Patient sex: F
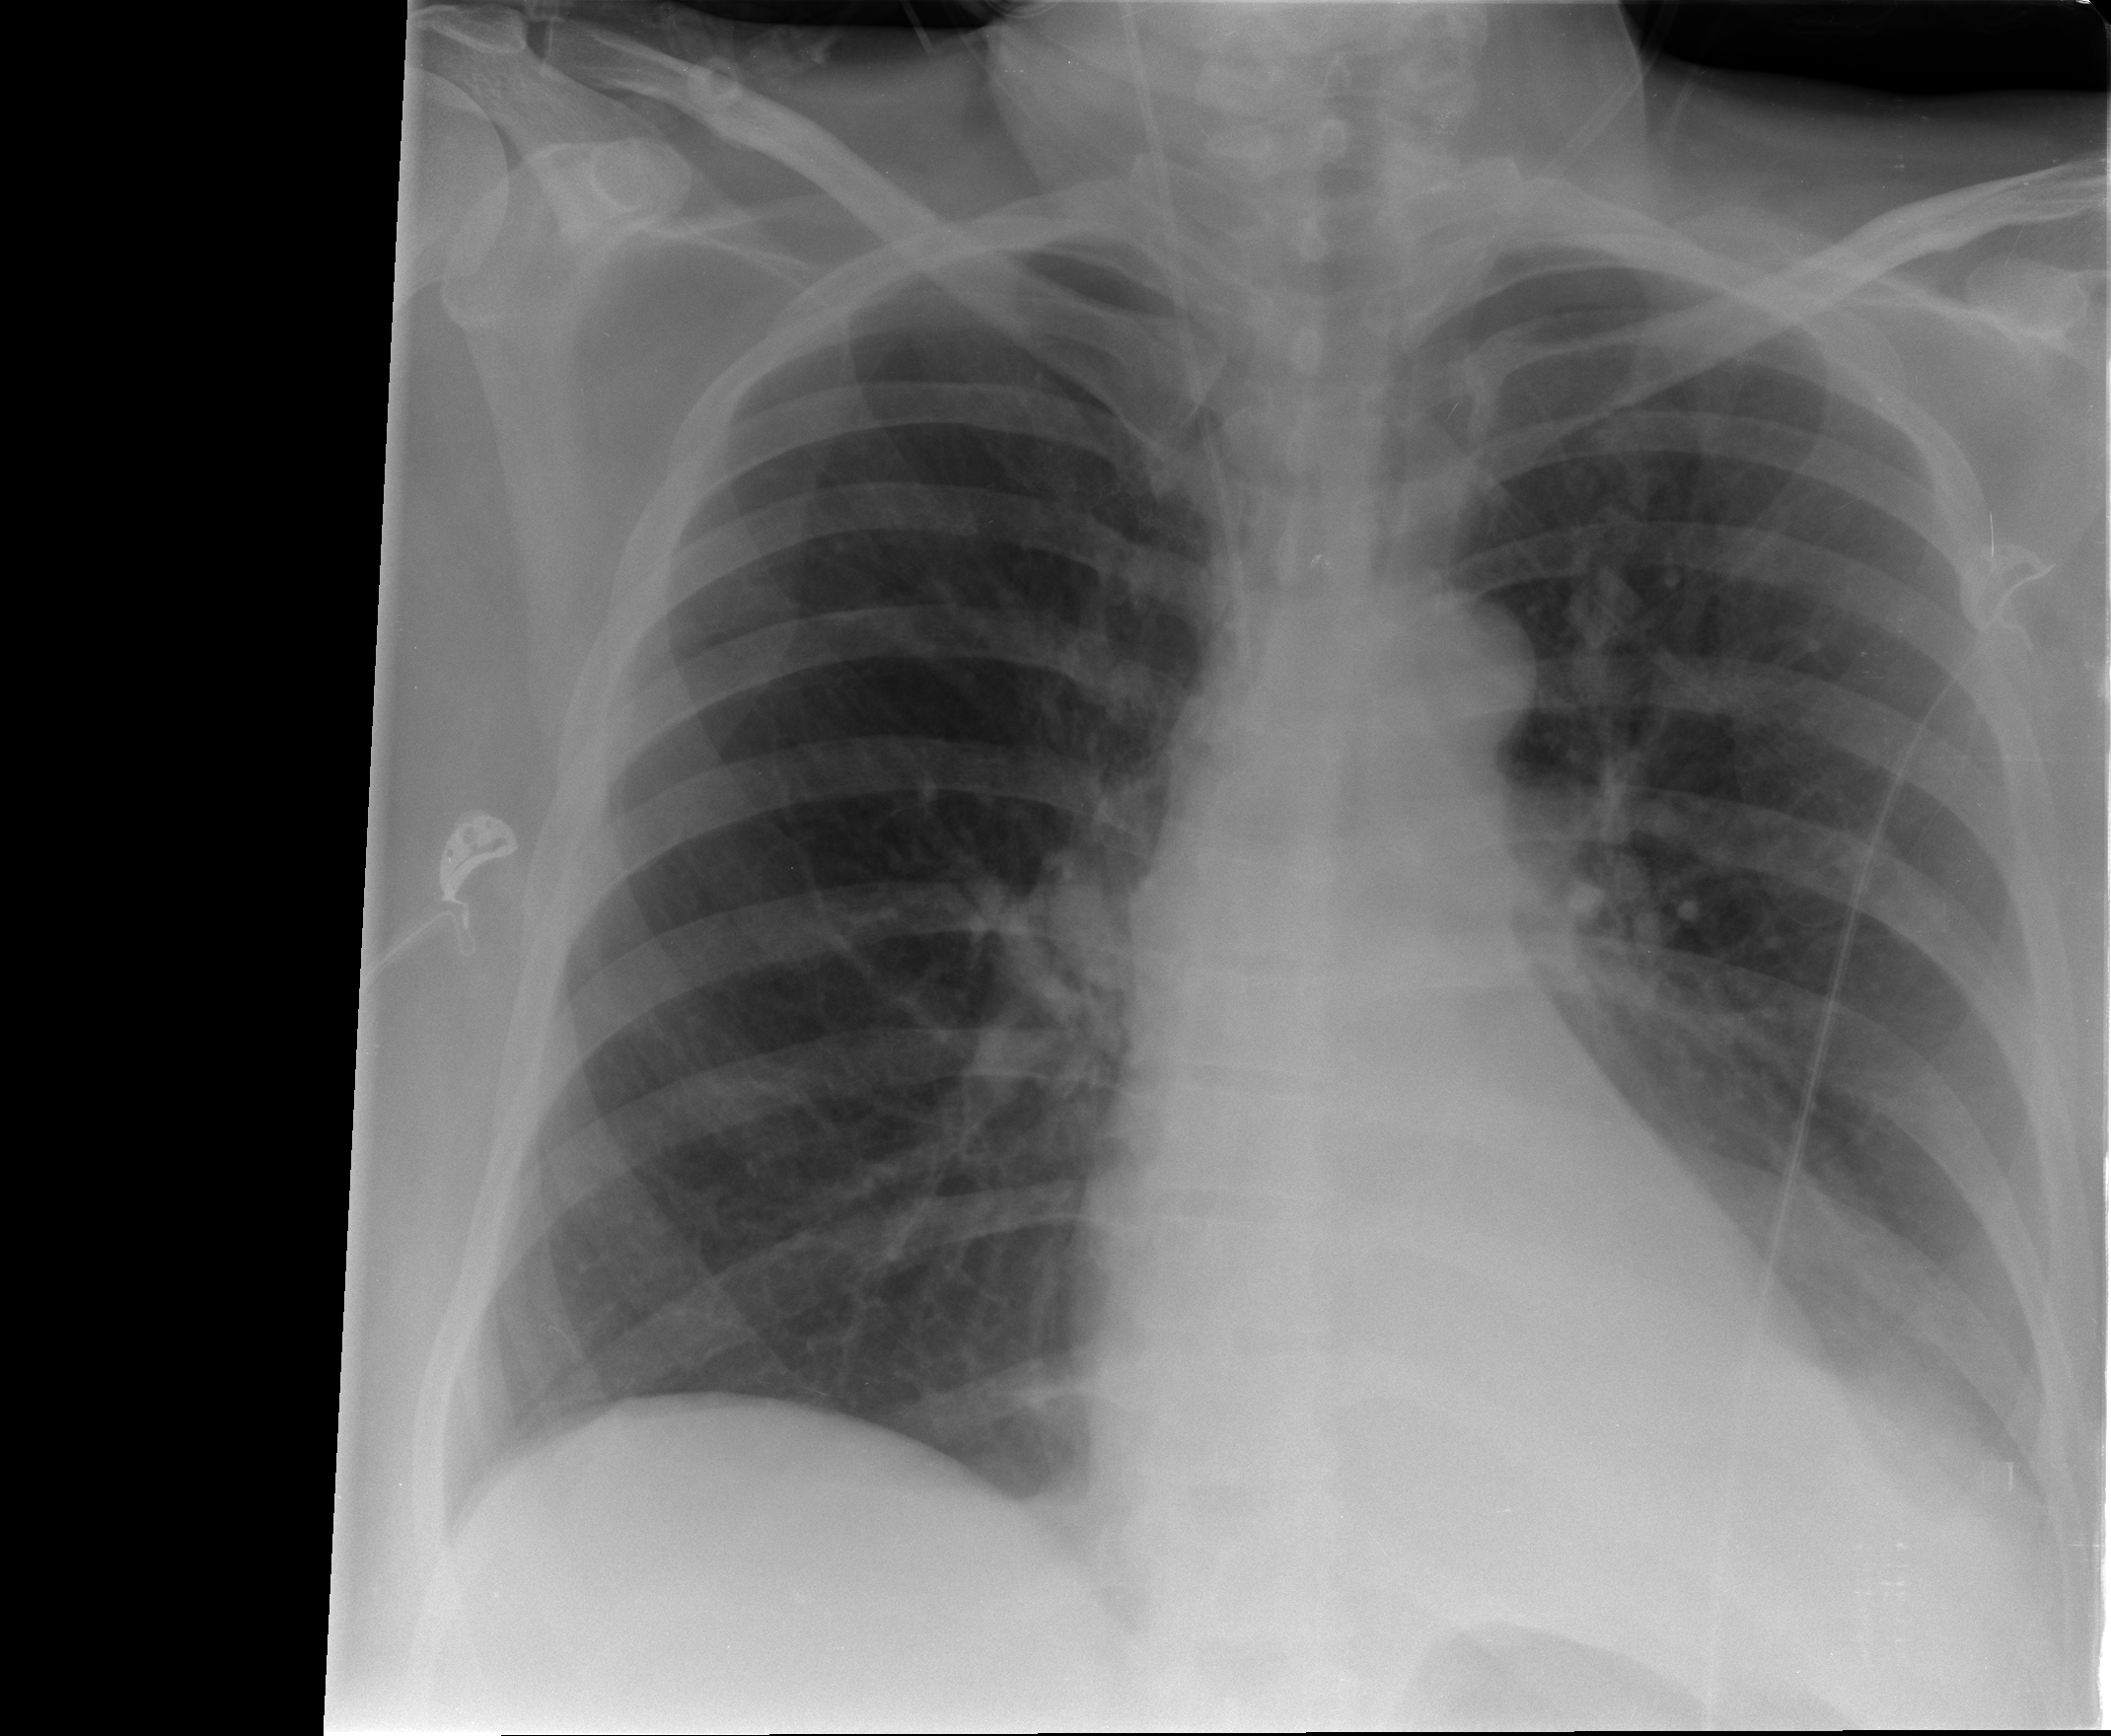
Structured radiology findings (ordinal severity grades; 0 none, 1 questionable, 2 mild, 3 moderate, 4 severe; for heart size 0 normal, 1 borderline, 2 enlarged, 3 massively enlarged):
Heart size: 0
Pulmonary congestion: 0
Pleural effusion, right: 0
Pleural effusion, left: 2
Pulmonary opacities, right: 0
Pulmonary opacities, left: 0
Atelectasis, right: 0
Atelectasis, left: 2